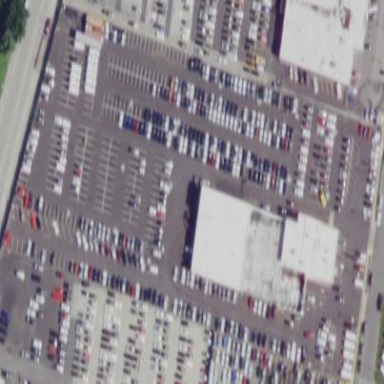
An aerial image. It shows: Car shop.